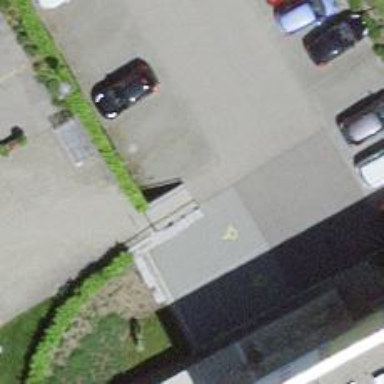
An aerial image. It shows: Set of steps on the road.